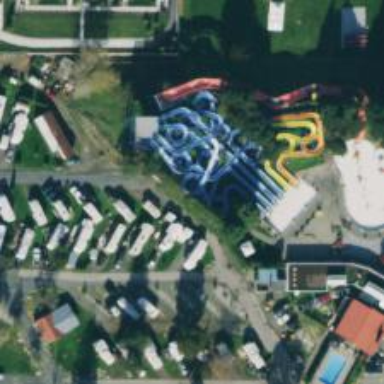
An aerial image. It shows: Water slide attraction.